Question: In Juice, the enum DetailedState adds a new state named
'''
/** Link has poor connectivity. */
VERIFYING_POOR_LINK
'''
but what is this state stand for?
Having searched for the entire project, I found this:
The subclass VerifyingLinkState in WifiStateMachine.java
'''
class VerifyingLinkState extends State {
@Override
public void enter() {
if (DBG) log(getName() + "
");
EventLog.writeEvent(EVENTLOG_WIFI_STATE_CHANGED, getName());
setNetworkDetailedState(DetailedState.VERIFYING_POOR_LINK);
mWifiConfigStore.updateStatus(mLastNetworkId, DetailedState.VERIFYING_POOR_LINK);
sendNetworkStateChangeBroadcast(mLastBssid);
}
@Override
public boolean processMessage(Message message) {
switch (message.what) {
case WifiWatchdogStateMachine.POOR_LINK_DETECTED:
//stay here
break;
case WifiWatchdogStateMachine.GOOD_LINK_DETECTED:
try {
mNwService.enableIpv6(mInterfaceName);
} catch (RemoteException re) {
loge("Failed to enable IPv6: " + re);
} catch (IllegalStateException e) {
loge("Failed to enable IPv6: " + e);
}
setNetworkDetailedState(DetailedState.CONNECTED);
mWifiConfigStore.updateStatus(mLastNetworkId, DetailedState.CONNECTED);
sendNetworkStateChangeBroadcast(mLastBssid);
transitionTo(mConnectedState);
break;
default:
return NOT_HANDLED;
}
return HANDLED;
}
}
'''
When it is verifying link state, in the 'enter()' function, it sets the DetailedState to
'''
DetailedState.VERIFYING_POOR_LINK
'''
which will cause the user being confused for getting a state message like the following picture while the connection is really good.

Although this message only stays for a while and then replaced by "Connected" swiftly. But what is this state aim for? what are the risk if I don't set the DetailedState to VERIFYING_POOR_LINK in the 'enter()' function.
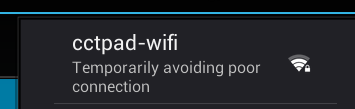
Answer: 'VERIFYING_POOR_LINK' for certain Samsung Devices are a part of the 'Smart Network Switch' in Wi-Fi which can allow Mobile Data to remain connected over Wi-Fi if poor conditions occur. For Samsung Devices, that's when you would see a detailed state go from 'CONNECTED' to 'VERIFYING_POOR_LINK'.
Most of the logic can be found in: <URL>
> WifiWatchdogStateMachine monitors the connection to a WiFi network. When WiFi
connects at L2 layer, the beacons from access point reach the device and it
can maintain a connection, but the application connectivity can be flaky (due
to bigger packet size exchange).
We now monitor the quality of the last hop on WiFi using packet loss ratio as
an indicator to decide if the link is good enough to switch to Wi-Fi as the uplink.
When WiFi is connected, the WiFi watchdog keeps sampling the RSSI and the
instant packet loss, and record it as per-AP loss-to-rssi statistics. When
the instant packet loss is higher than a threshold, the WiFi watchdog sends a
poor link notification to avoid WiFi connection temporarily.
While WiFi is being avoided, the WiFi watchdog keep watching the RSSI to
bring the WiFi connection back. Once the RSSI is high enough to achieve a
lower packet loss, a good link detection is sent such that the WiFi
connection become available again.
BSSID roaming has been taken into account. When user is moving across
multiple APs, the WiFi watchdog will detect that and keep watching the
currently connected AP.
Power impact should be minimal since much of the measurement relies on passive statistics already being tracked at the driver and the polling is done when screen is turned on and the RSSI is in a certain range.